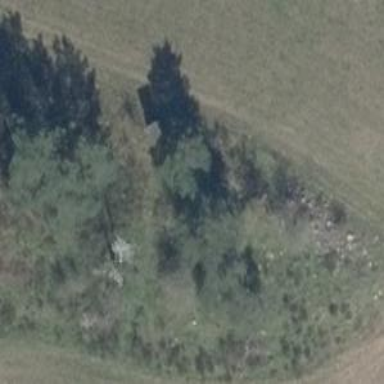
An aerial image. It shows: Hunting stand.